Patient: sex M, age 78
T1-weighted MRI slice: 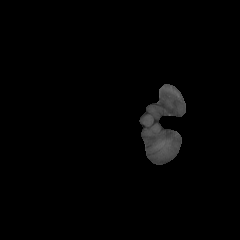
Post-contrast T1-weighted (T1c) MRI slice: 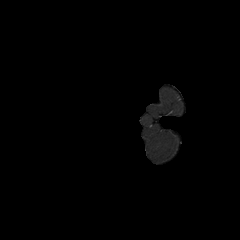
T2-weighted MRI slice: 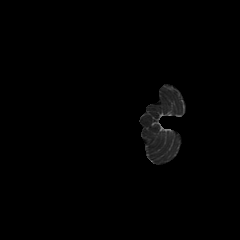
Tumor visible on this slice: no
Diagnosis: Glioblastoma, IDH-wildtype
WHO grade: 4